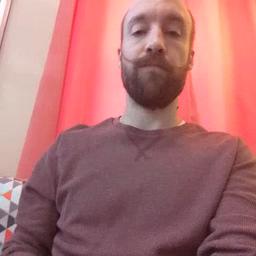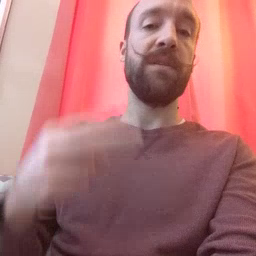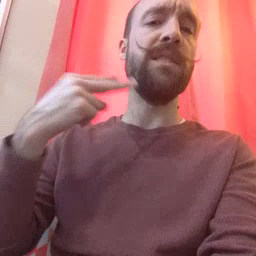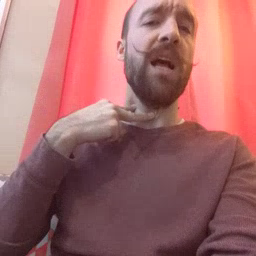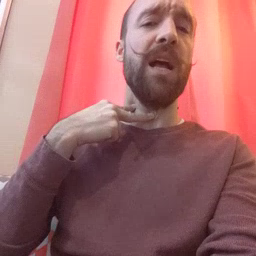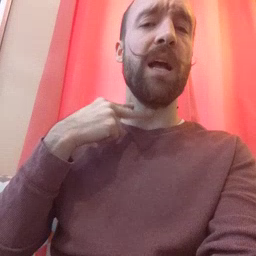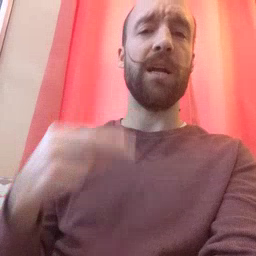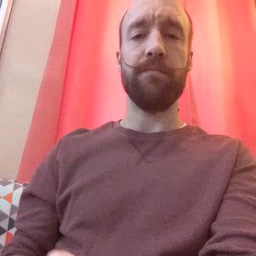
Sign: stuck